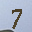
Label: 7